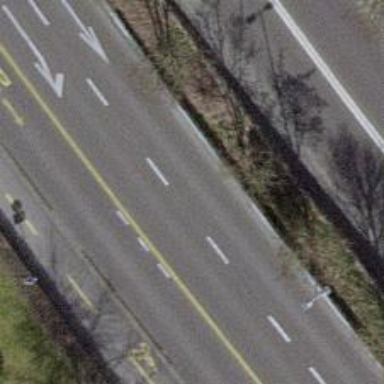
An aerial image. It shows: Asphalt road with primary link designation.